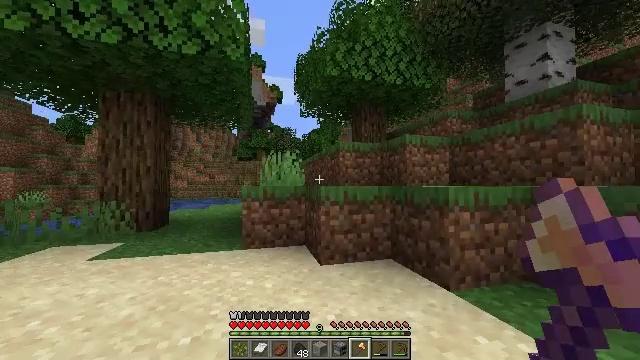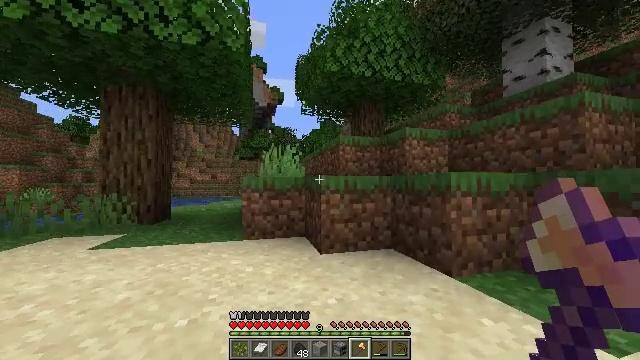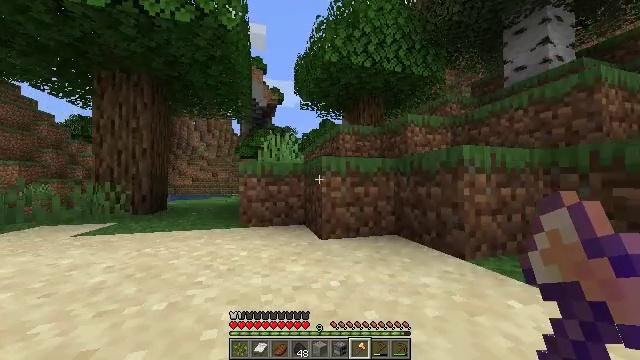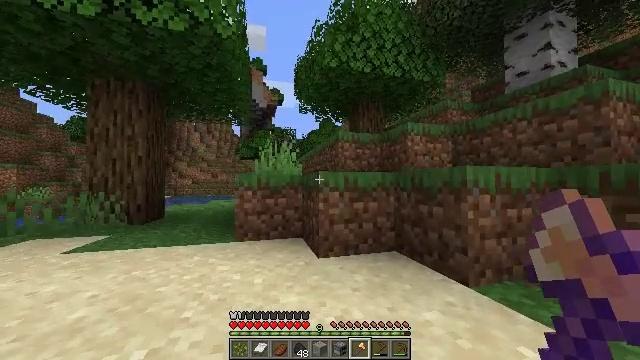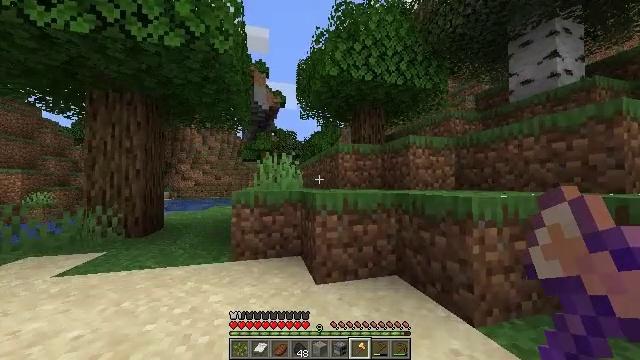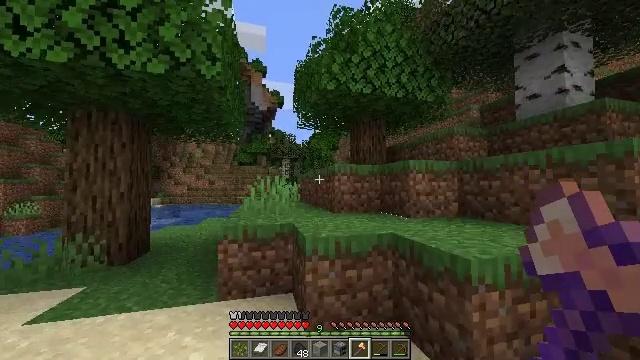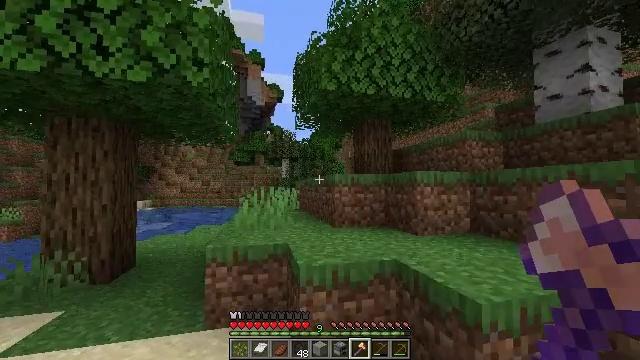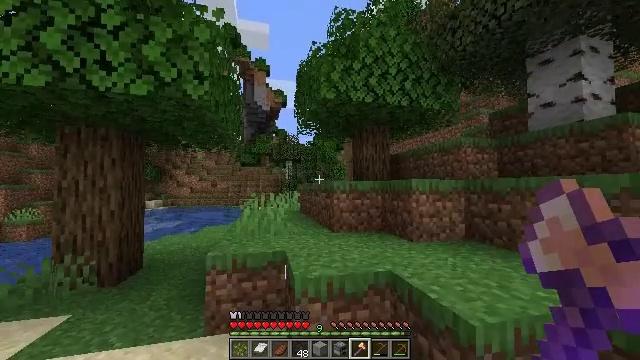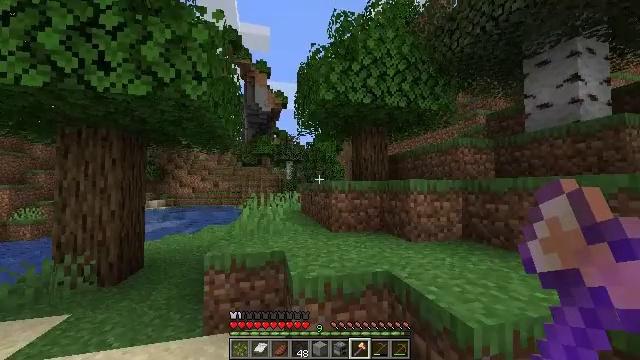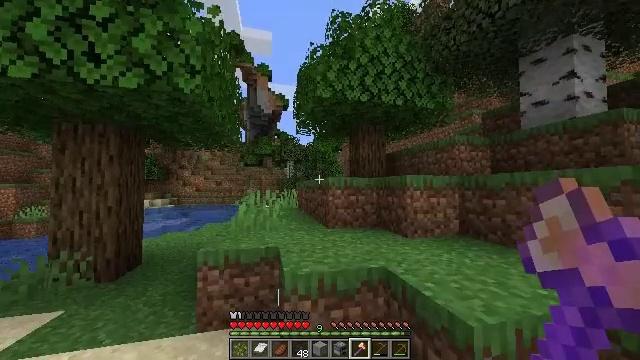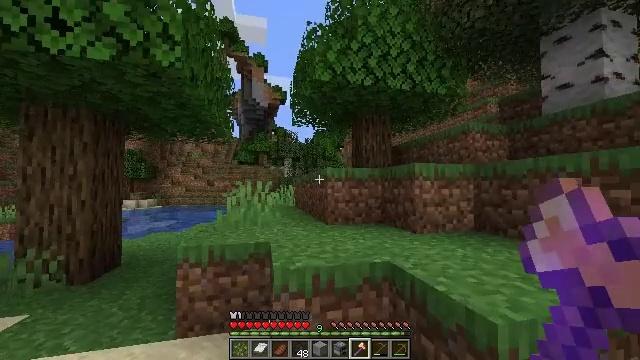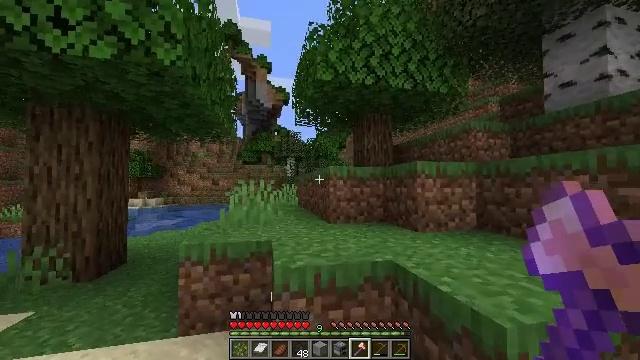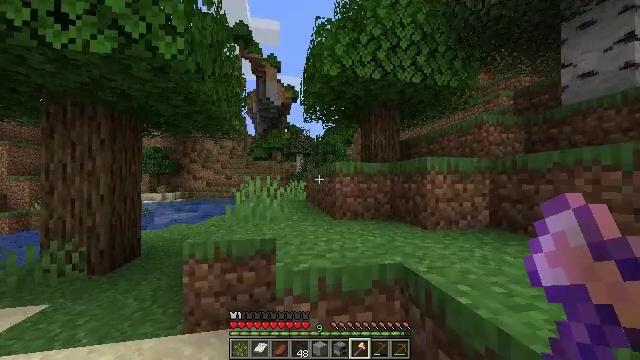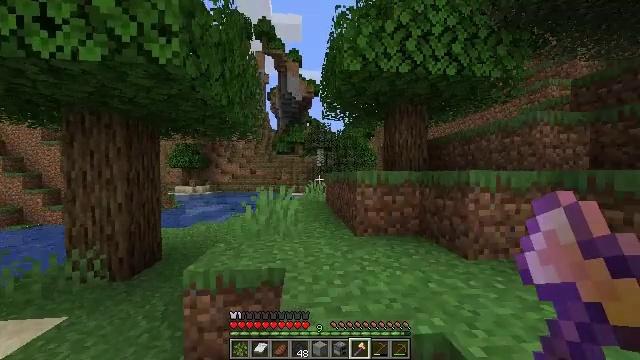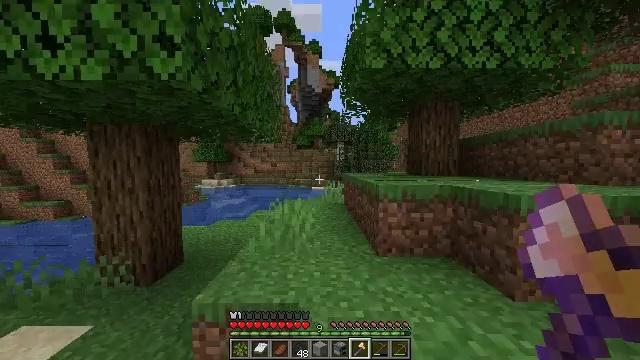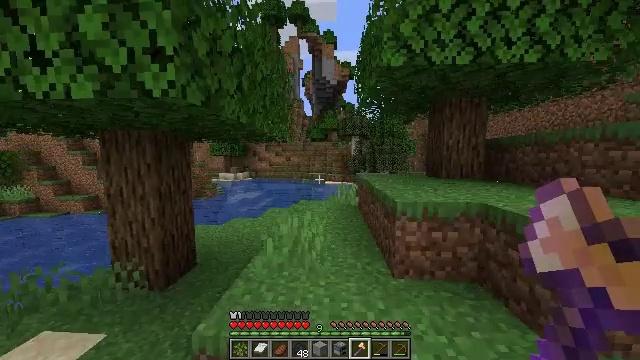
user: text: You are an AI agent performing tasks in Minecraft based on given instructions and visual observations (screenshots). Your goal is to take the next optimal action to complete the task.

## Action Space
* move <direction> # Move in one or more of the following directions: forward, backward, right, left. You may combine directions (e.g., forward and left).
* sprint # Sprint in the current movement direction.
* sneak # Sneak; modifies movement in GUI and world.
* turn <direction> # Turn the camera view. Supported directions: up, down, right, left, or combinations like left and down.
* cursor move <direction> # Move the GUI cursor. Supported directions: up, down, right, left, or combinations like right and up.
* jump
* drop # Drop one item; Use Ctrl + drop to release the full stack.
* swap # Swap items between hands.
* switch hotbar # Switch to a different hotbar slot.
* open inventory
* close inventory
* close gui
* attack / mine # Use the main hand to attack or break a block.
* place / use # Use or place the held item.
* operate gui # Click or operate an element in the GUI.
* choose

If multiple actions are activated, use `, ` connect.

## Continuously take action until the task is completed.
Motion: motion action
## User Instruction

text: Gather oak leaves by attacking.
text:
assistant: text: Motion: move forward, sprint, jump
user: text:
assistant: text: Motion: move forward, jump
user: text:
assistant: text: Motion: move forward, jump
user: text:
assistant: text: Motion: move forward, jump
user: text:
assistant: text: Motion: move forward, jump
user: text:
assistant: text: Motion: move forward, sprint, jump
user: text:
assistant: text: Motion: move forward, sprint, jump
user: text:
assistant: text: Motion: move forward, sprint, jump
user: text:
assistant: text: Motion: move forward, sprint, jump
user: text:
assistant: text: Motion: move forward, sprint, jump
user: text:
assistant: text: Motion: move forward, jump
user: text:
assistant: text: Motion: move forward, turn left and down, jump
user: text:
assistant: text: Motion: move forward, turn left and down, jump
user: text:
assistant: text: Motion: move forward, turn left and down, jump
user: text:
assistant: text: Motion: move forward, sprint, turn left and down, jump
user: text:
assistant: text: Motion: move forward, sprint, turn left and down, jump
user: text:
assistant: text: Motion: move forward, sprint, jump
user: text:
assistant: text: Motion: move forward, sprint, jump
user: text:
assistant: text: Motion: move forward, jump
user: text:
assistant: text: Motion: move forward, jump
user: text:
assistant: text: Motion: move forward, jump
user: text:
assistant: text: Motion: move forward, sprint, jump
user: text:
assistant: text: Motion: move forward, sprint, jump
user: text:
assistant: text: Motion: move forward, sprint, jump
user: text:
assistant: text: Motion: move forward, sprint, jump
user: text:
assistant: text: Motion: move forward, jump
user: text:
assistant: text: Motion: move forward, jump
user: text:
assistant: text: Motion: move forward, jump
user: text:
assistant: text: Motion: move forward, jump
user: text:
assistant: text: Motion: move forward, sprint, jump